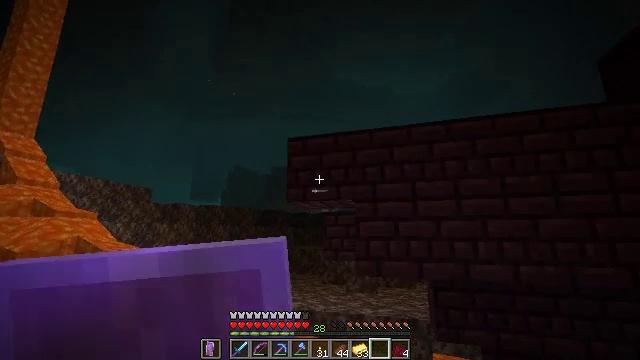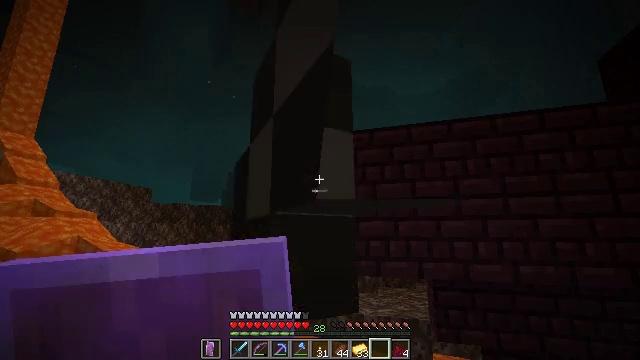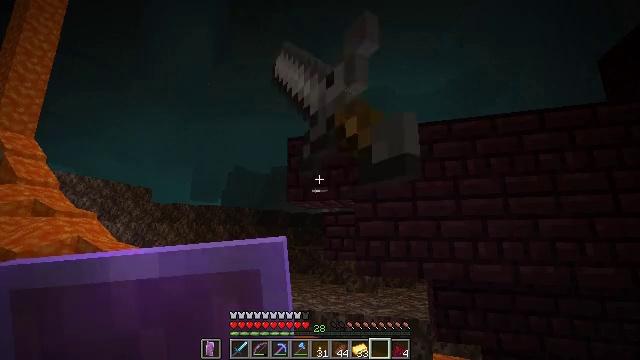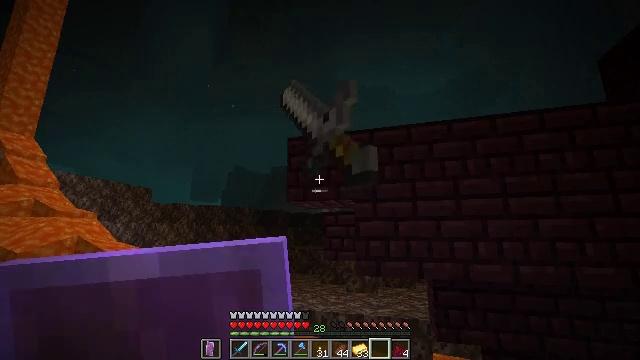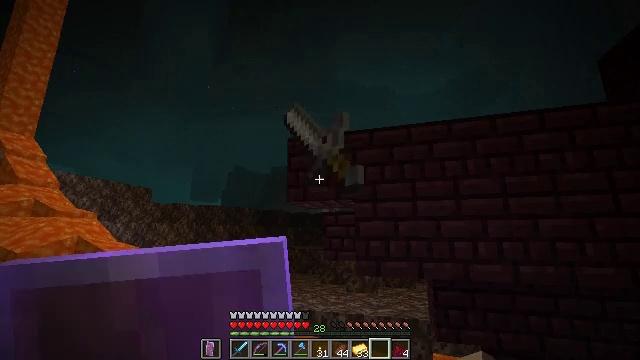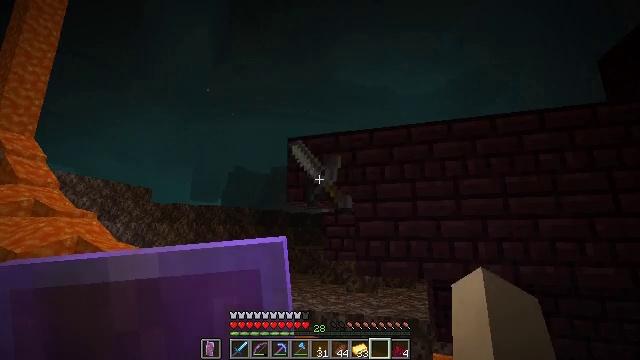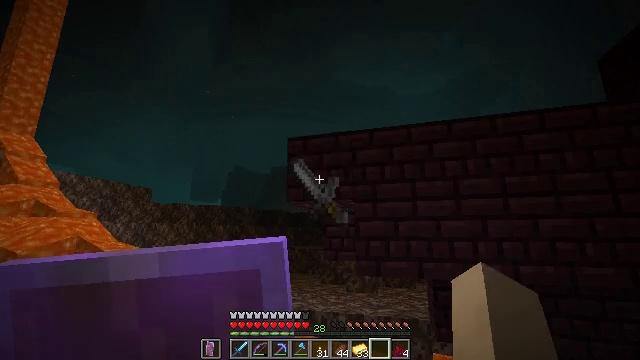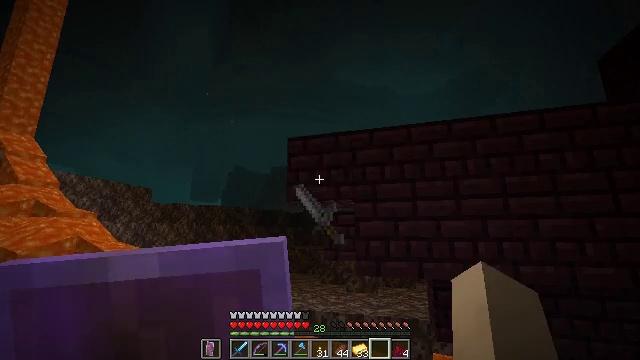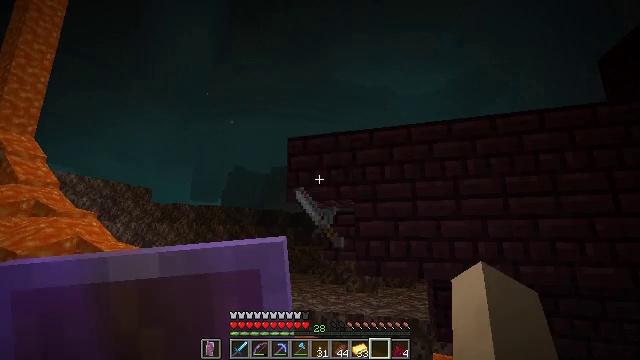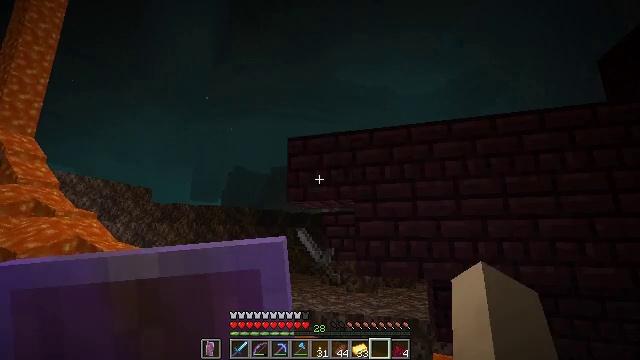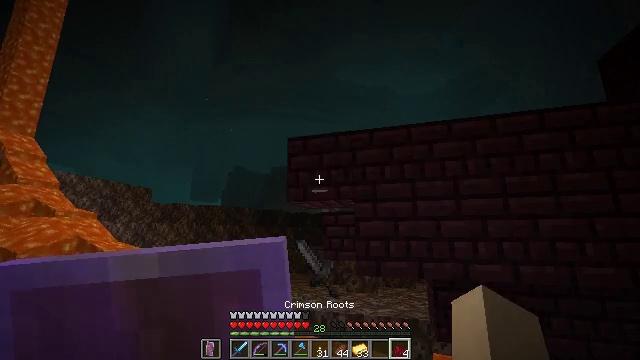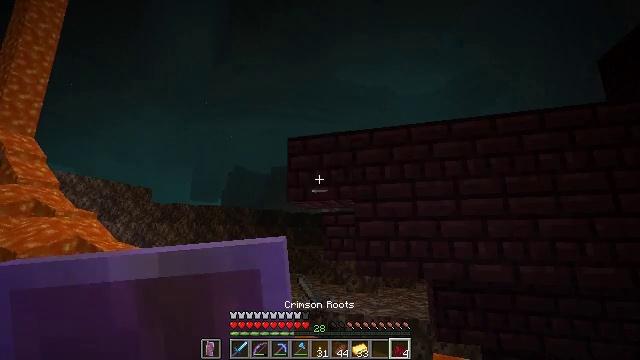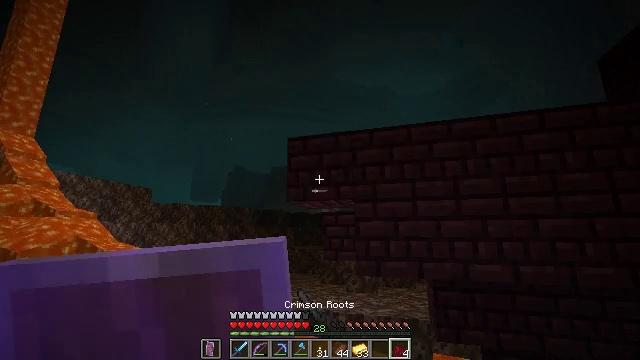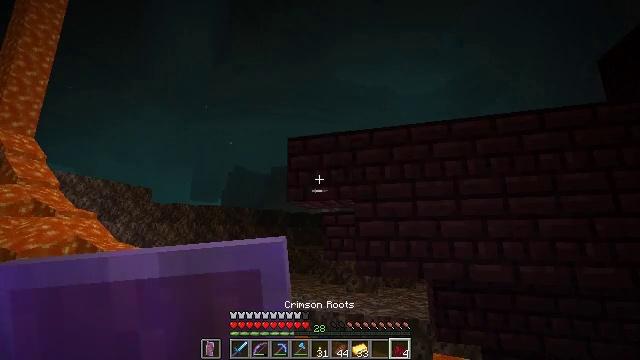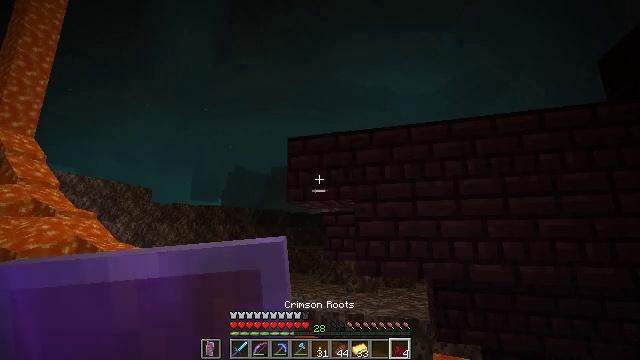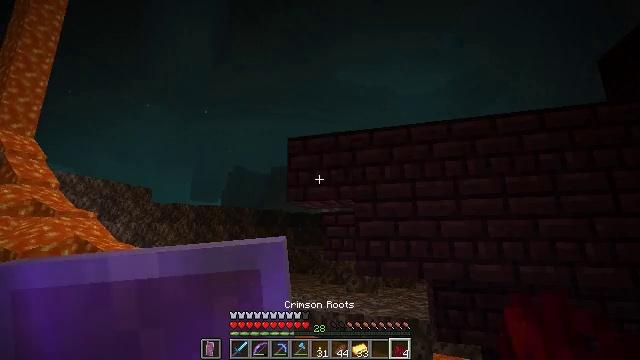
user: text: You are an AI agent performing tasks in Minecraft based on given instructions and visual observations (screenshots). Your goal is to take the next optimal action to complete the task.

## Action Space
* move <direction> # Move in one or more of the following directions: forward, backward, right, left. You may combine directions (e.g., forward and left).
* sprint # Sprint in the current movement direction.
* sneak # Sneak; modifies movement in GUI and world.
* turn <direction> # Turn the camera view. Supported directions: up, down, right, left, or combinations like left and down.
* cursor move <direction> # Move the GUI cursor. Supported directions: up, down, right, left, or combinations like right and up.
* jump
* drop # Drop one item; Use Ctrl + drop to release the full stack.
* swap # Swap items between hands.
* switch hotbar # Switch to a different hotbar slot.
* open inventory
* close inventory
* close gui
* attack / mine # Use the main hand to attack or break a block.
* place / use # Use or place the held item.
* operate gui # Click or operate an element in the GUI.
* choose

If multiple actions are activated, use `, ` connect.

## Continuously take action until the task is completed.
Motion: motion action
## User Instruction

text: Drop crimson roots.
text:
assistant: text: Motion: no_op
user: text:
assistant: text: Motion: no_op
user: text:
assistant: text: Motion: no_op
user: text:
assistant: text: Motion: no_op
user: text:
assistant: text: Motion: no_op
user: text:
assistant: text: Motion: no_op
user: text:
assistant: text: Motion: no_op
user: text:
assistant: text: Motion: no_op
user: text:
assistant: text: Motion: no_op
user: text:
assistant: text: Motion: no_op
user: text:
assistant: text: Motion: no_op
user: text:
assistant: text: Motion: no_op
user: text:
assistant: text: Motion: no_op
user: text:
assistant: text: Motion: no_op
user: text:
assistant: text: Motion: no_op
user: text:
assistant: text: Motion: no_op
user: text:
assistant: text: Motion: no_op
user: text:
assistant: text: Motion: turn left and up, drop
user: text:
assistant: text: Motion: turn left and up, drop
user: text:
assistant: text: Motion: drop
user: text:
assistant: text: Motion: no_op
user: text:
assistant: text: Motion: no_op
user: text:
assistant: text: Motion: no_op
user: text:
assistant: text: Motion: no_op
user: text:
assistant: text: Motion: no_op
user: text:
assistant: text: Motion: no_op
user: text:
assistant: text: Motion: no_op
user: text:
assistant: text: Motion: no_op
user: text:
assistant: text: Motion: no_op
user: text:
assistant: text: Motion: drop